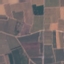
Label: PermanentCrop